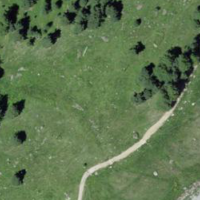
EUNIS habitat code: 31
Species observed at this site:
Aricia artaxerxes
Cupido minimus
Erebia tyndarus